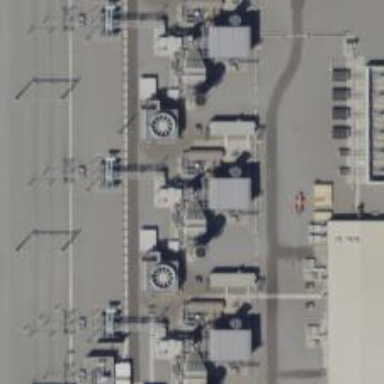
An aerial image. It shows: Gas turbine generator is in use.